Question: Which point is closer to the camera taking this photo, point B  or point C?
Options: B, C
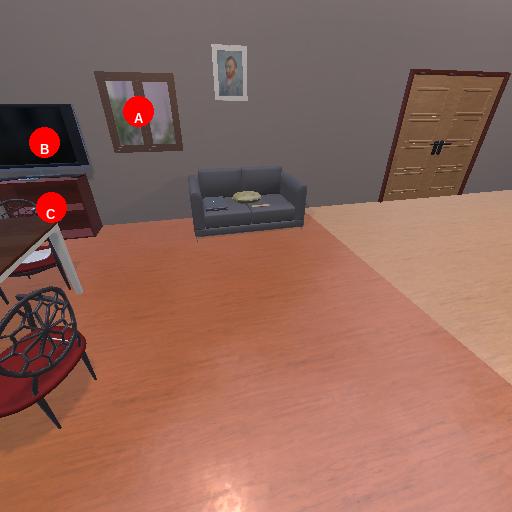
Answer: B